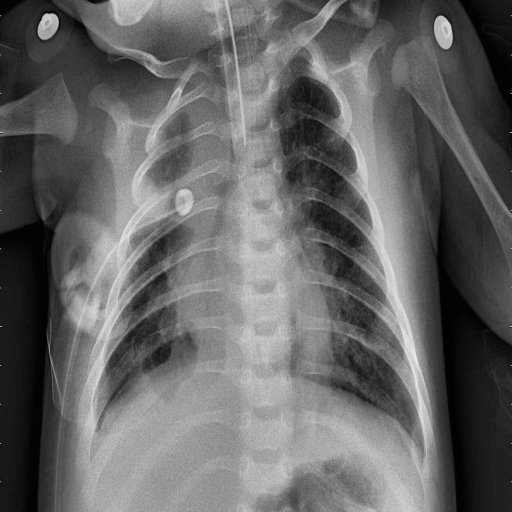
Finding: PNEUMONIA